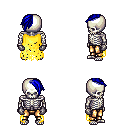
a pixel art fantasy rpg character, male body template, skeleton, yellow tattered cape, gold greaves, blue long mohawk hairstyle, metal gloves, four views (front, back, left, right), 2x2 character sprite sheet, small pixel art, hard edges, no anti-aliasing